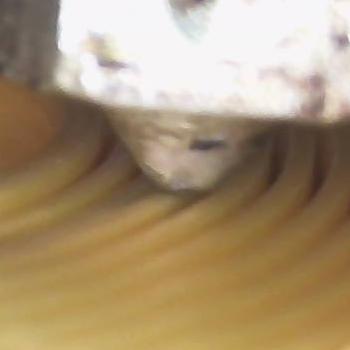
Flow rate: 78%